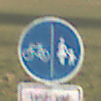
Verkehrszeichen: GetrennterRadUndGehwegRadwegLinks
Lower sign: BesondereFahrzeugeUndTransportgueter8
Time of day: MorningAfternoon
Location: Outdoor (Nature)
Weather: Clear
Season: Winter
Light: Natural